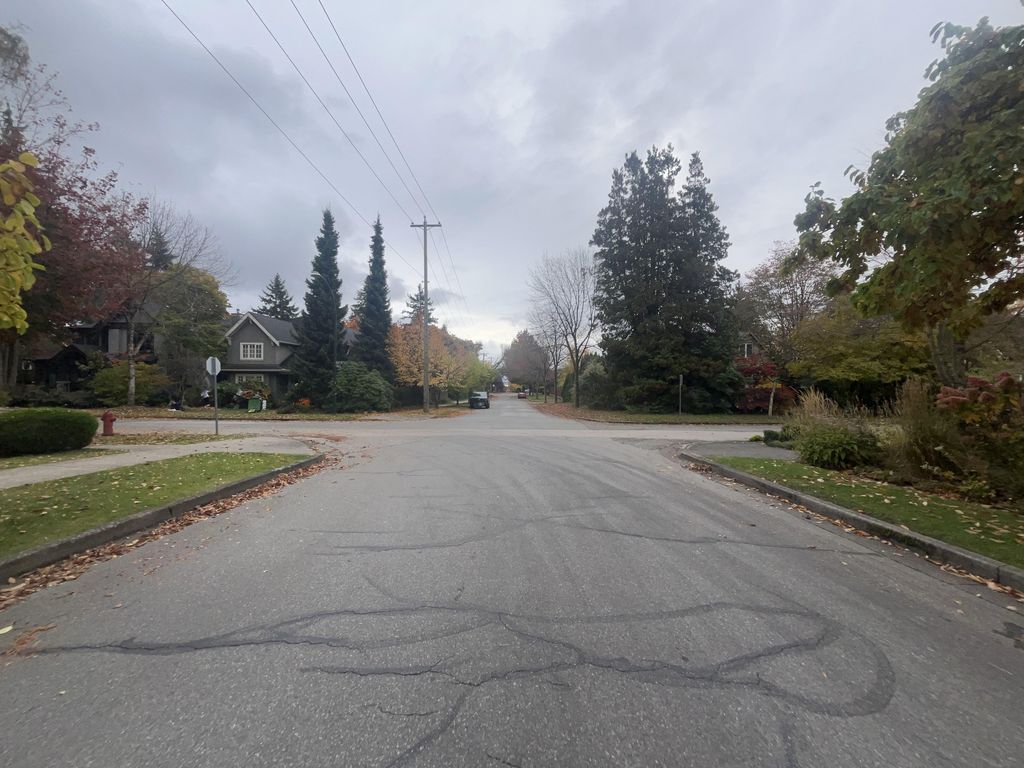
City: vancouver